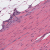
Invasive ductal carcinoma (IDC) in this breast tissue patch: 0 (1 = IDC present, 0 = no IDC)